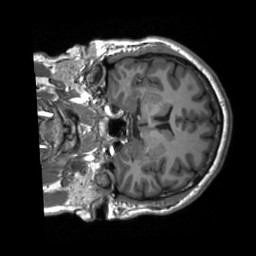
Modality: T1w
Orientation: coronal
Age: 30
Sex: male
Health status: ill
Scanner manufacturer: siemens
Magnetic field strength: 3 T
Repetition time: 2.3 s
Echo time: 0.00201 s